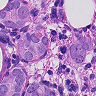
Metastatic tissue present: yes